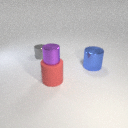
small gray metal cylinder behind large red rubber cylinder